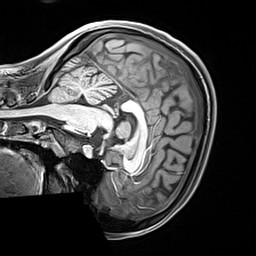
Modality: T1w
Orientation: sagittal
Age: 21
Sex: female
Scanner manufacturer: siemens
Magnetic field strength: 3 T
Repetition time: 2.4 s
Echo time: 0.00217 s